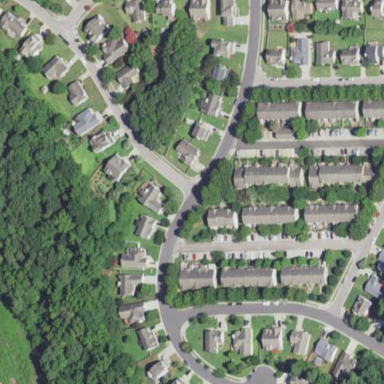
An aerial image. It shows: Residential neighbourhood.